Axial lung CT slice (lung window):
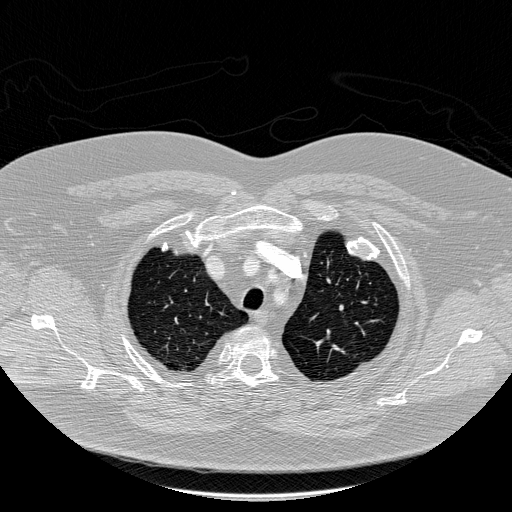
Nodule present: no